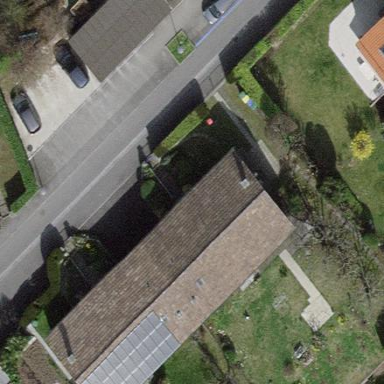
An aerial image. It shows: Garden surrounded by fence.